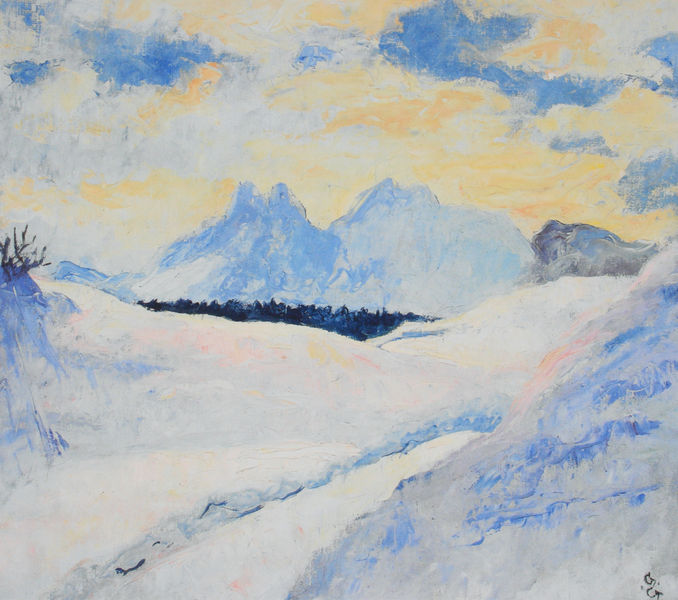
Titel: Winterlandschaft bei Maloja mit Blick ins Bergell
Künstler: Giovanni Giacometti
Institution: Privatbesitz
Schlagwörter: baum, berg, blau, gemälde, himmel, weiß, wolken, bäume, fluss, gelb, landschaft, äste, abend, braun, grau, hell, licht, schwarz, zeichnung, eis, schnee, weg, wolke, malerei, ast, dämmerung, hügel, kalt, natur, sonnenaufgang, strauch, pfad, sonne, wald, abhang, berge, bergig, gebirge, gipfel, gletscher, sonnenuntergang, kahl, weis, winter, abendrot, abendstimmung, alpen, kälte, bergspitze, gebirgszug, winterlandschaft, bergen, gefroren, schneedecke, piste, blaum, staruch